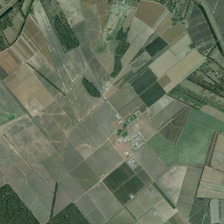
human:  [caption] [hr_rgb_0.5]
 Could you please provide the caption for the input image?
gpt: many pieces of farmlands are in different green depths .

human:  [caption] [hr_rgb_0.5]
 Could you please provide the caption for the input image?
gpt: many pieces of farmlands are in different green depths .

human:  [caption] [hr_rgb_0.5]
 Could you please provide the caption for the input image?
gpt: many pieces of farmlands are in different green depths .

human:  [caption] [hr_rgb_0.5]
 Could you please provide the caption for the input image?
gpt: many pieces of farmlands are in different green depths .

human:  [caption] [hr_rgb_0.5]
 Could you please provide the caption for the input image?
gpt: many pieces of farmlands are in different green depths .